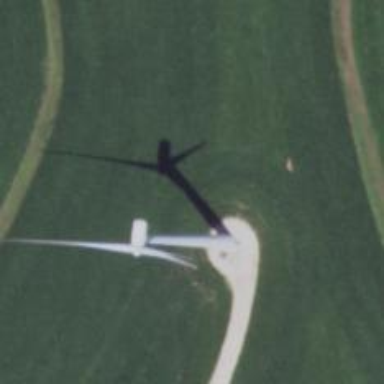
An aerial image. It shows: Wind generator powered by wind. The generator type is horizontal axis and it uses wind turbines.